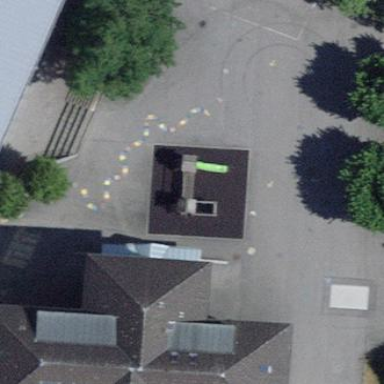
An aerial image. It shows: Playground area for leisure activities on the land.